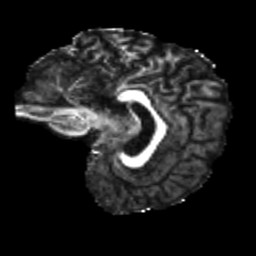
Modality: FA
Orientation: sagittal
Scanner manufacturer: siemens
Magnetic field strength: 3 T
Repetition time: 4 s
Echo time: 0.0594 s